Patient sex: M
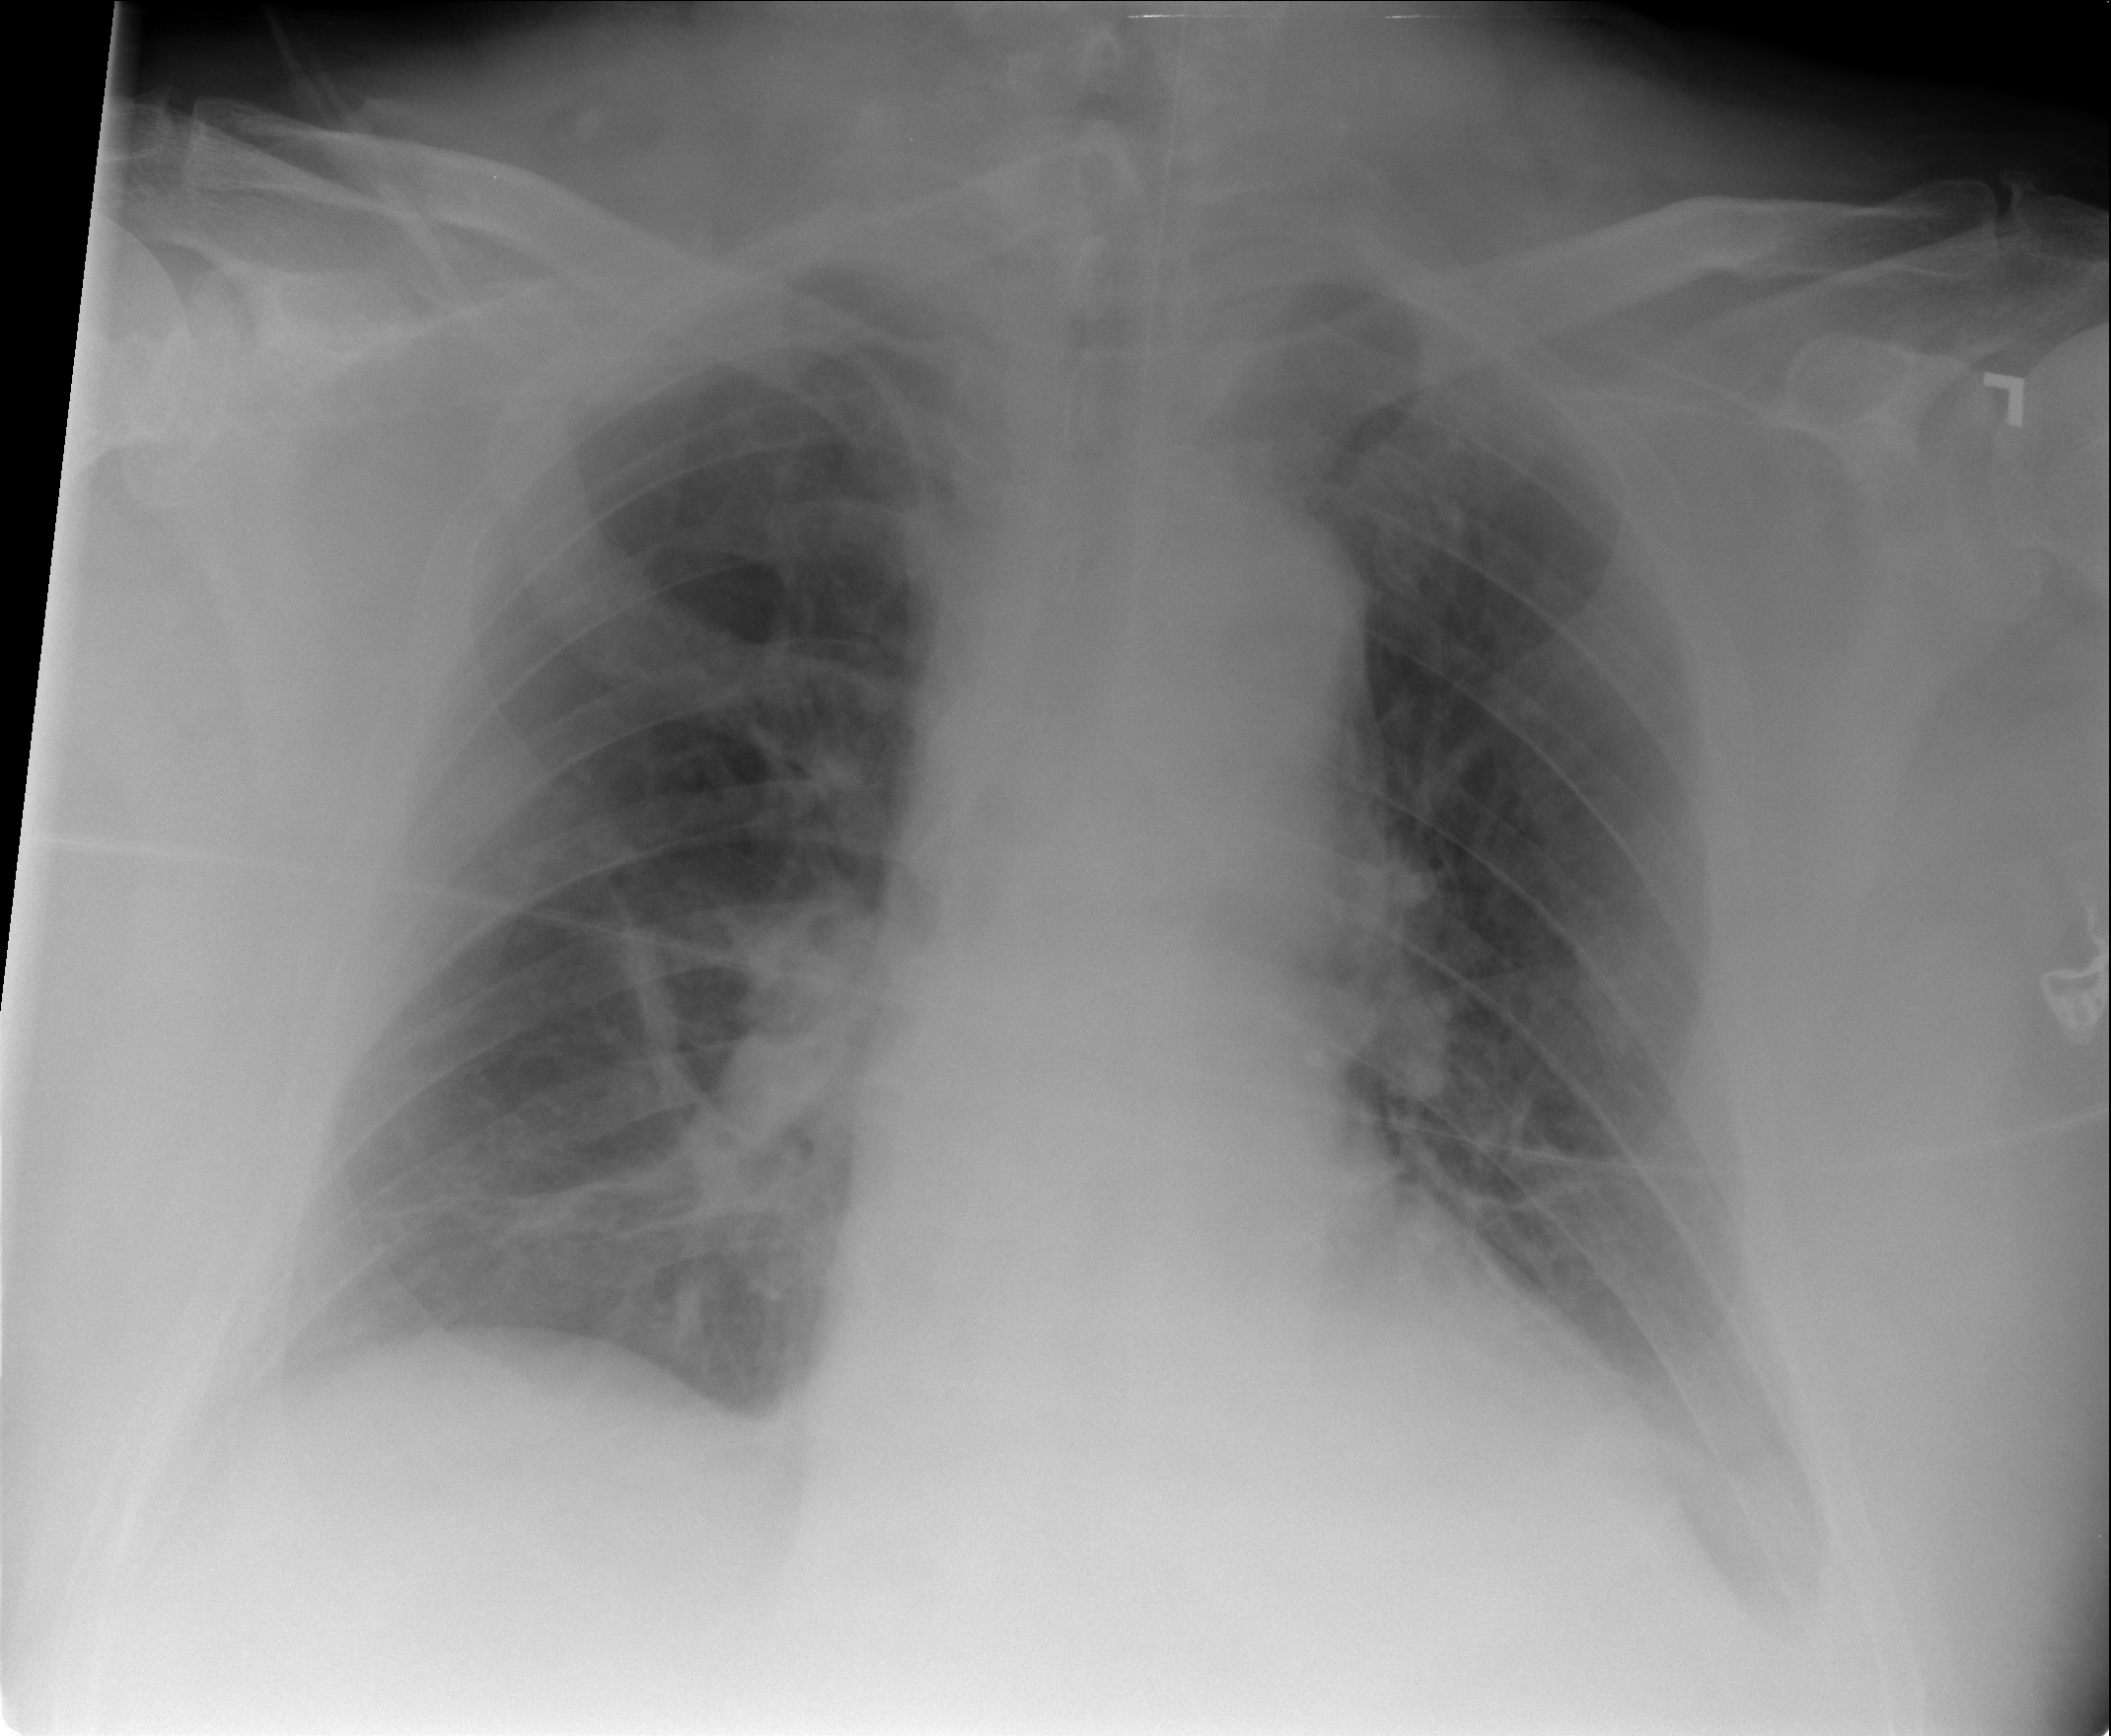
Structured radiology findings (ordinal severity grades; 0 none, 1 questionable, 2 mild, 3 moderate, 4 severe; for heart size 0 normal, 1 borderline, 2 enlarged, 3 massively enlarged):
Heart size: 1
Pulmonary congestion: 2
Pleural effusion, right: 0
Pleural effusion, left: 2
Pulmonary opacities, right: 0
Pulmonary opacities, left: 0
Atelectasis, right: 2
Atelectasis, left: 2